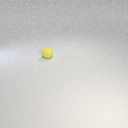
small yellow rubber sphere